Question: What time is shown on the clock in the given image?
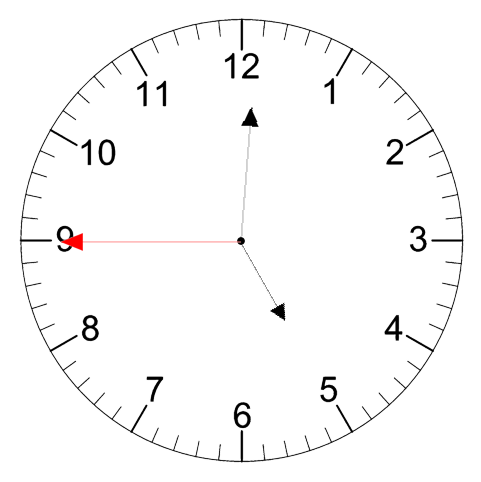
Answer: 05:00:45